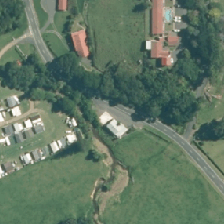
Land cover: urban_build_up